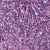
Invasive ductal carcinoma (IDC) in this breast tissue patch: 1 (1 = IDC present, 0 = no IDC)